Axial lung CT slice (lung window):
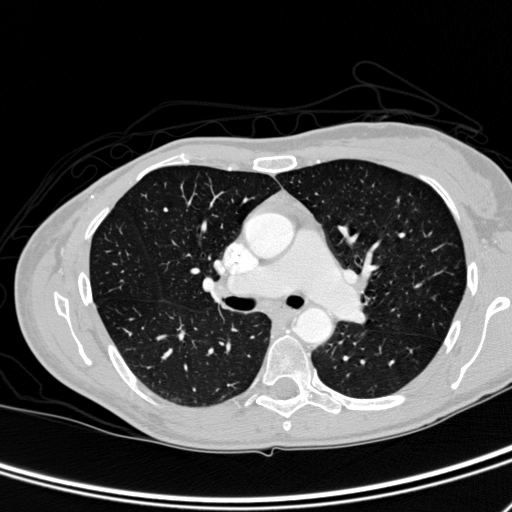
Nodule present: no